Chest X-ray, PA view. Patient: 24 years old, sex M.
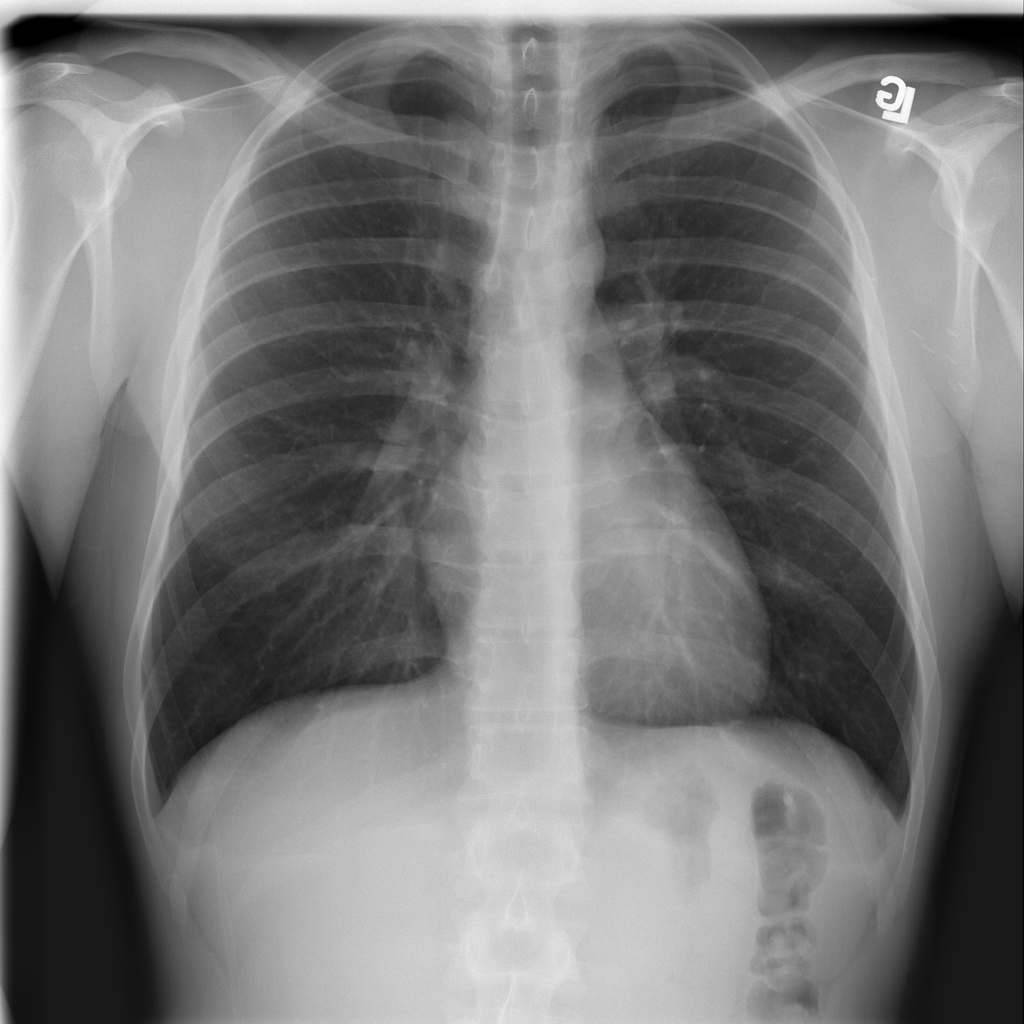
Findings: No Finding